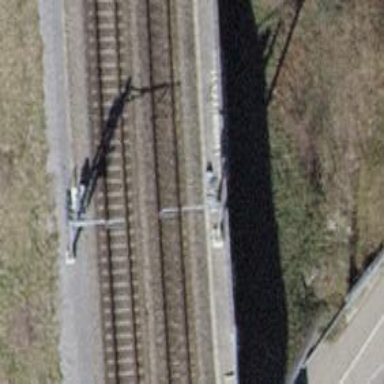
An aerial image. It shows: Railway signal.